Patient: sex F, age 58
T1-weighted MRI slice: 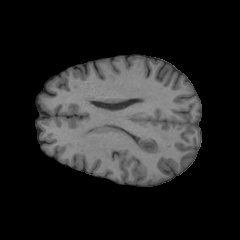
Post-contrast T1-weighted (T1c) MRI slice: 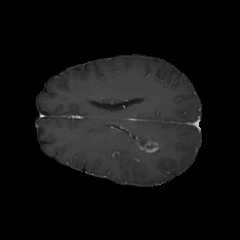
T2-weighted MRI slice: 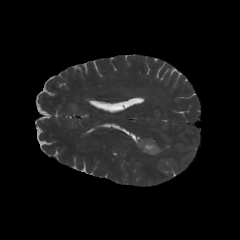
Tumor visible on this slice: yes
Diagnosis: Glioblastoma, IDH-wildtype
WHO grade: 4